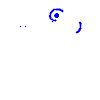
Particle: pion